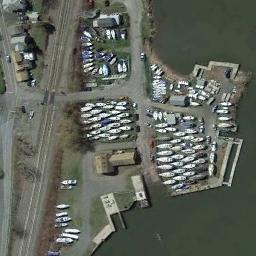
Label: harbor